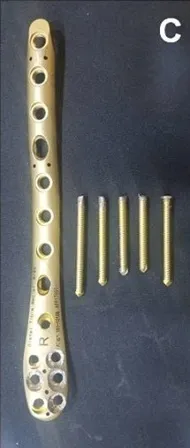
(C) Intraoperatively, multiple heads of the locking screw were damaged and could not be removed. Thus, we used a screw extractor (IRWIN , Huntersville, NC, USA), a non-medical instrument that had been sterilized. Through drilling, the plate was separated from the screws and could be removed first. The remaining shafts of the screws were removed with a vice grip.
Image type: radiology (x_ray)